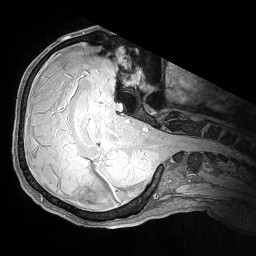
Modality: FLASH
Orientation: axial